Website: bh-photo
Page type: payment
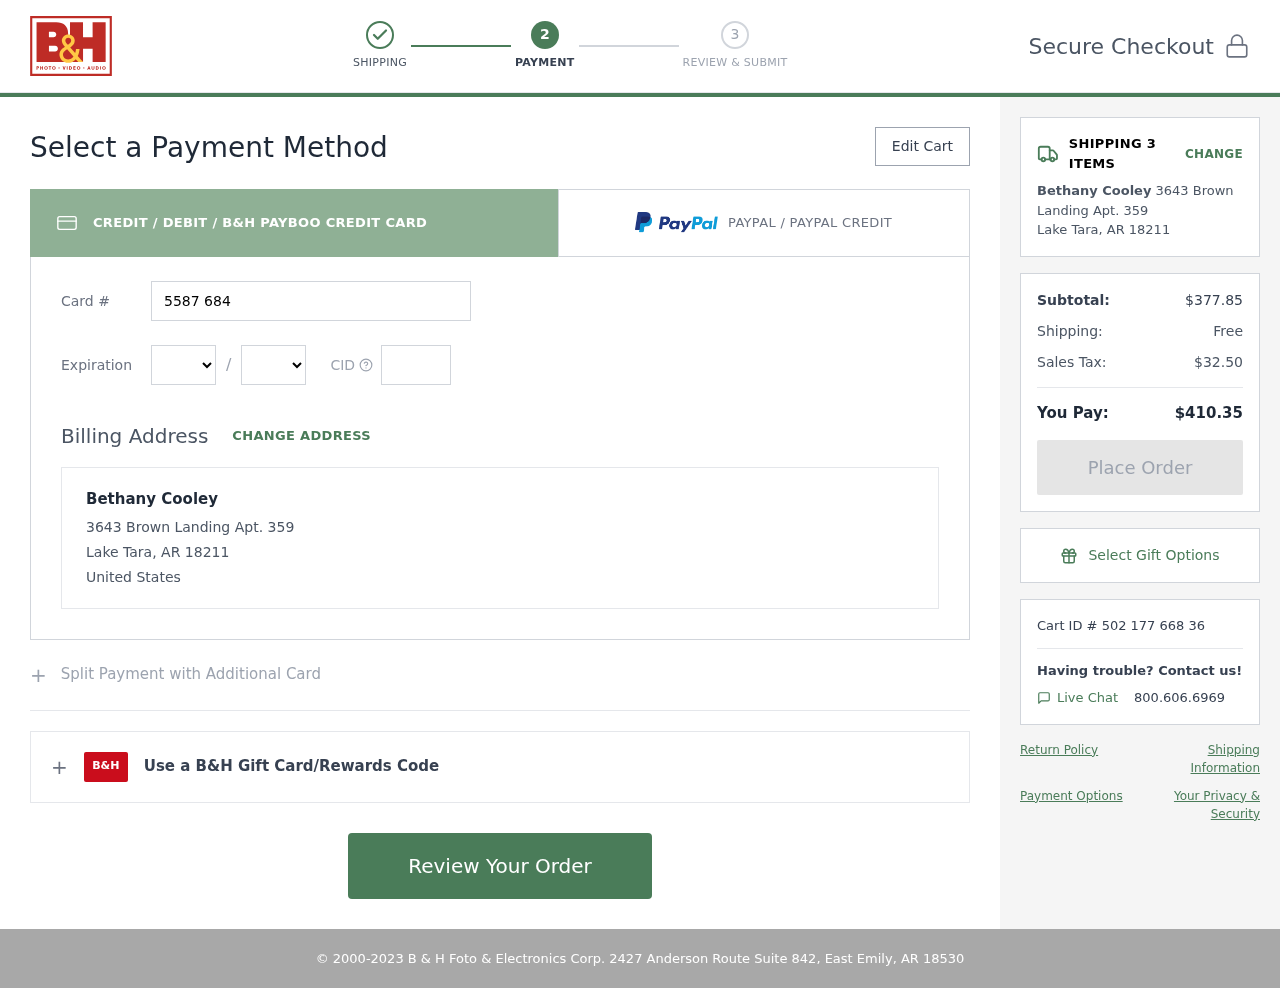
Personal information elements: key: PII_CARD_CVV
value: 136
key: PII_CARD_EXPIRY_MONTH
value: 09
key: PII_CARD_EXPIRY_YEAR
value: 30
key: PII_CARD_NUMBER
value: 5587 6841 8162 8265
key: PII_CITY_STATE_ZIP
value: Lake Tara, AR 18211
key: PII_COUNTRY
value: United States
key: PII_FULLNAME
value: Bethany Cooley
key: PII_STREET
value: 3643 Brown Landing Apt. 359
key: PII_FULLNAME2
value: Bethany Cooley
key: PII_CITY
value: Lake Tara
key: PII_STATE_ABBR
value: AR
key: PII_POSTCODE
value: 18211
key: PII_POSTCODE_FULL
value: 18211
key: PII_CITY_STATE
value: Lake Tara, AR
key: PII_POSTCODE_NUMERIC
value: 18211
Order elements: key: ORDER_NUM_ITEMS
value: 3
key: ORDER_SUBTOTAL
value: $377.85
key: ORDER_SHIPPING_COST
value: Free
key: ORDER_TAX
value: $32.50
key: ORDER_TOTAL
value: $410.35
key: ORDER_ID
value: Cart ID # 502 177 668 36